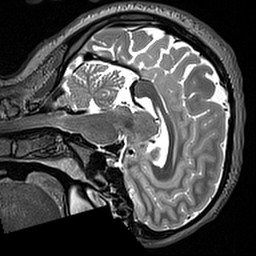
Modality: T2w
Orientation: sagittal
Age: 21
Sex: female
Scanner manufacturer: siemens
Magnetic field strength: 3 T
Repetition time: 3.2 s
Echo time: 0.567 s